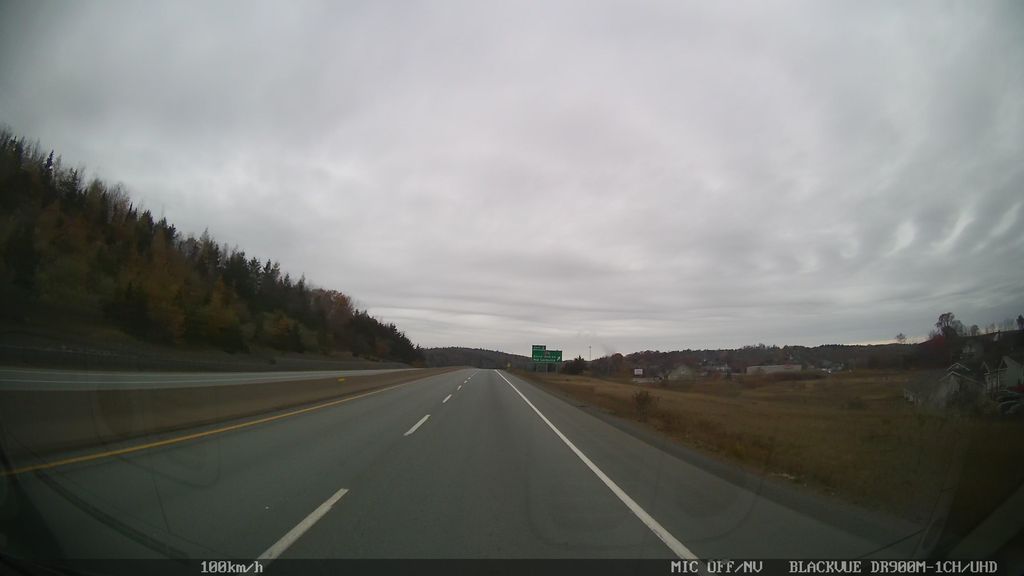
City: halifax